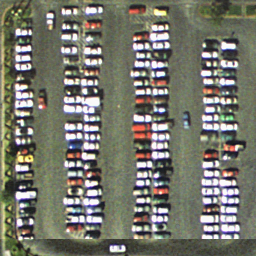
Label: parking lot